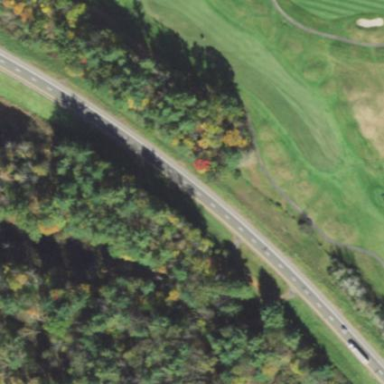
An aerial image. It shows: Rough area on grassy golf course.